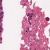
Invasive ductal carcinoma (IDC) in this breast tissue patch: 0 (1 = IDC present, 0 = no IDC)